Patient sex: M
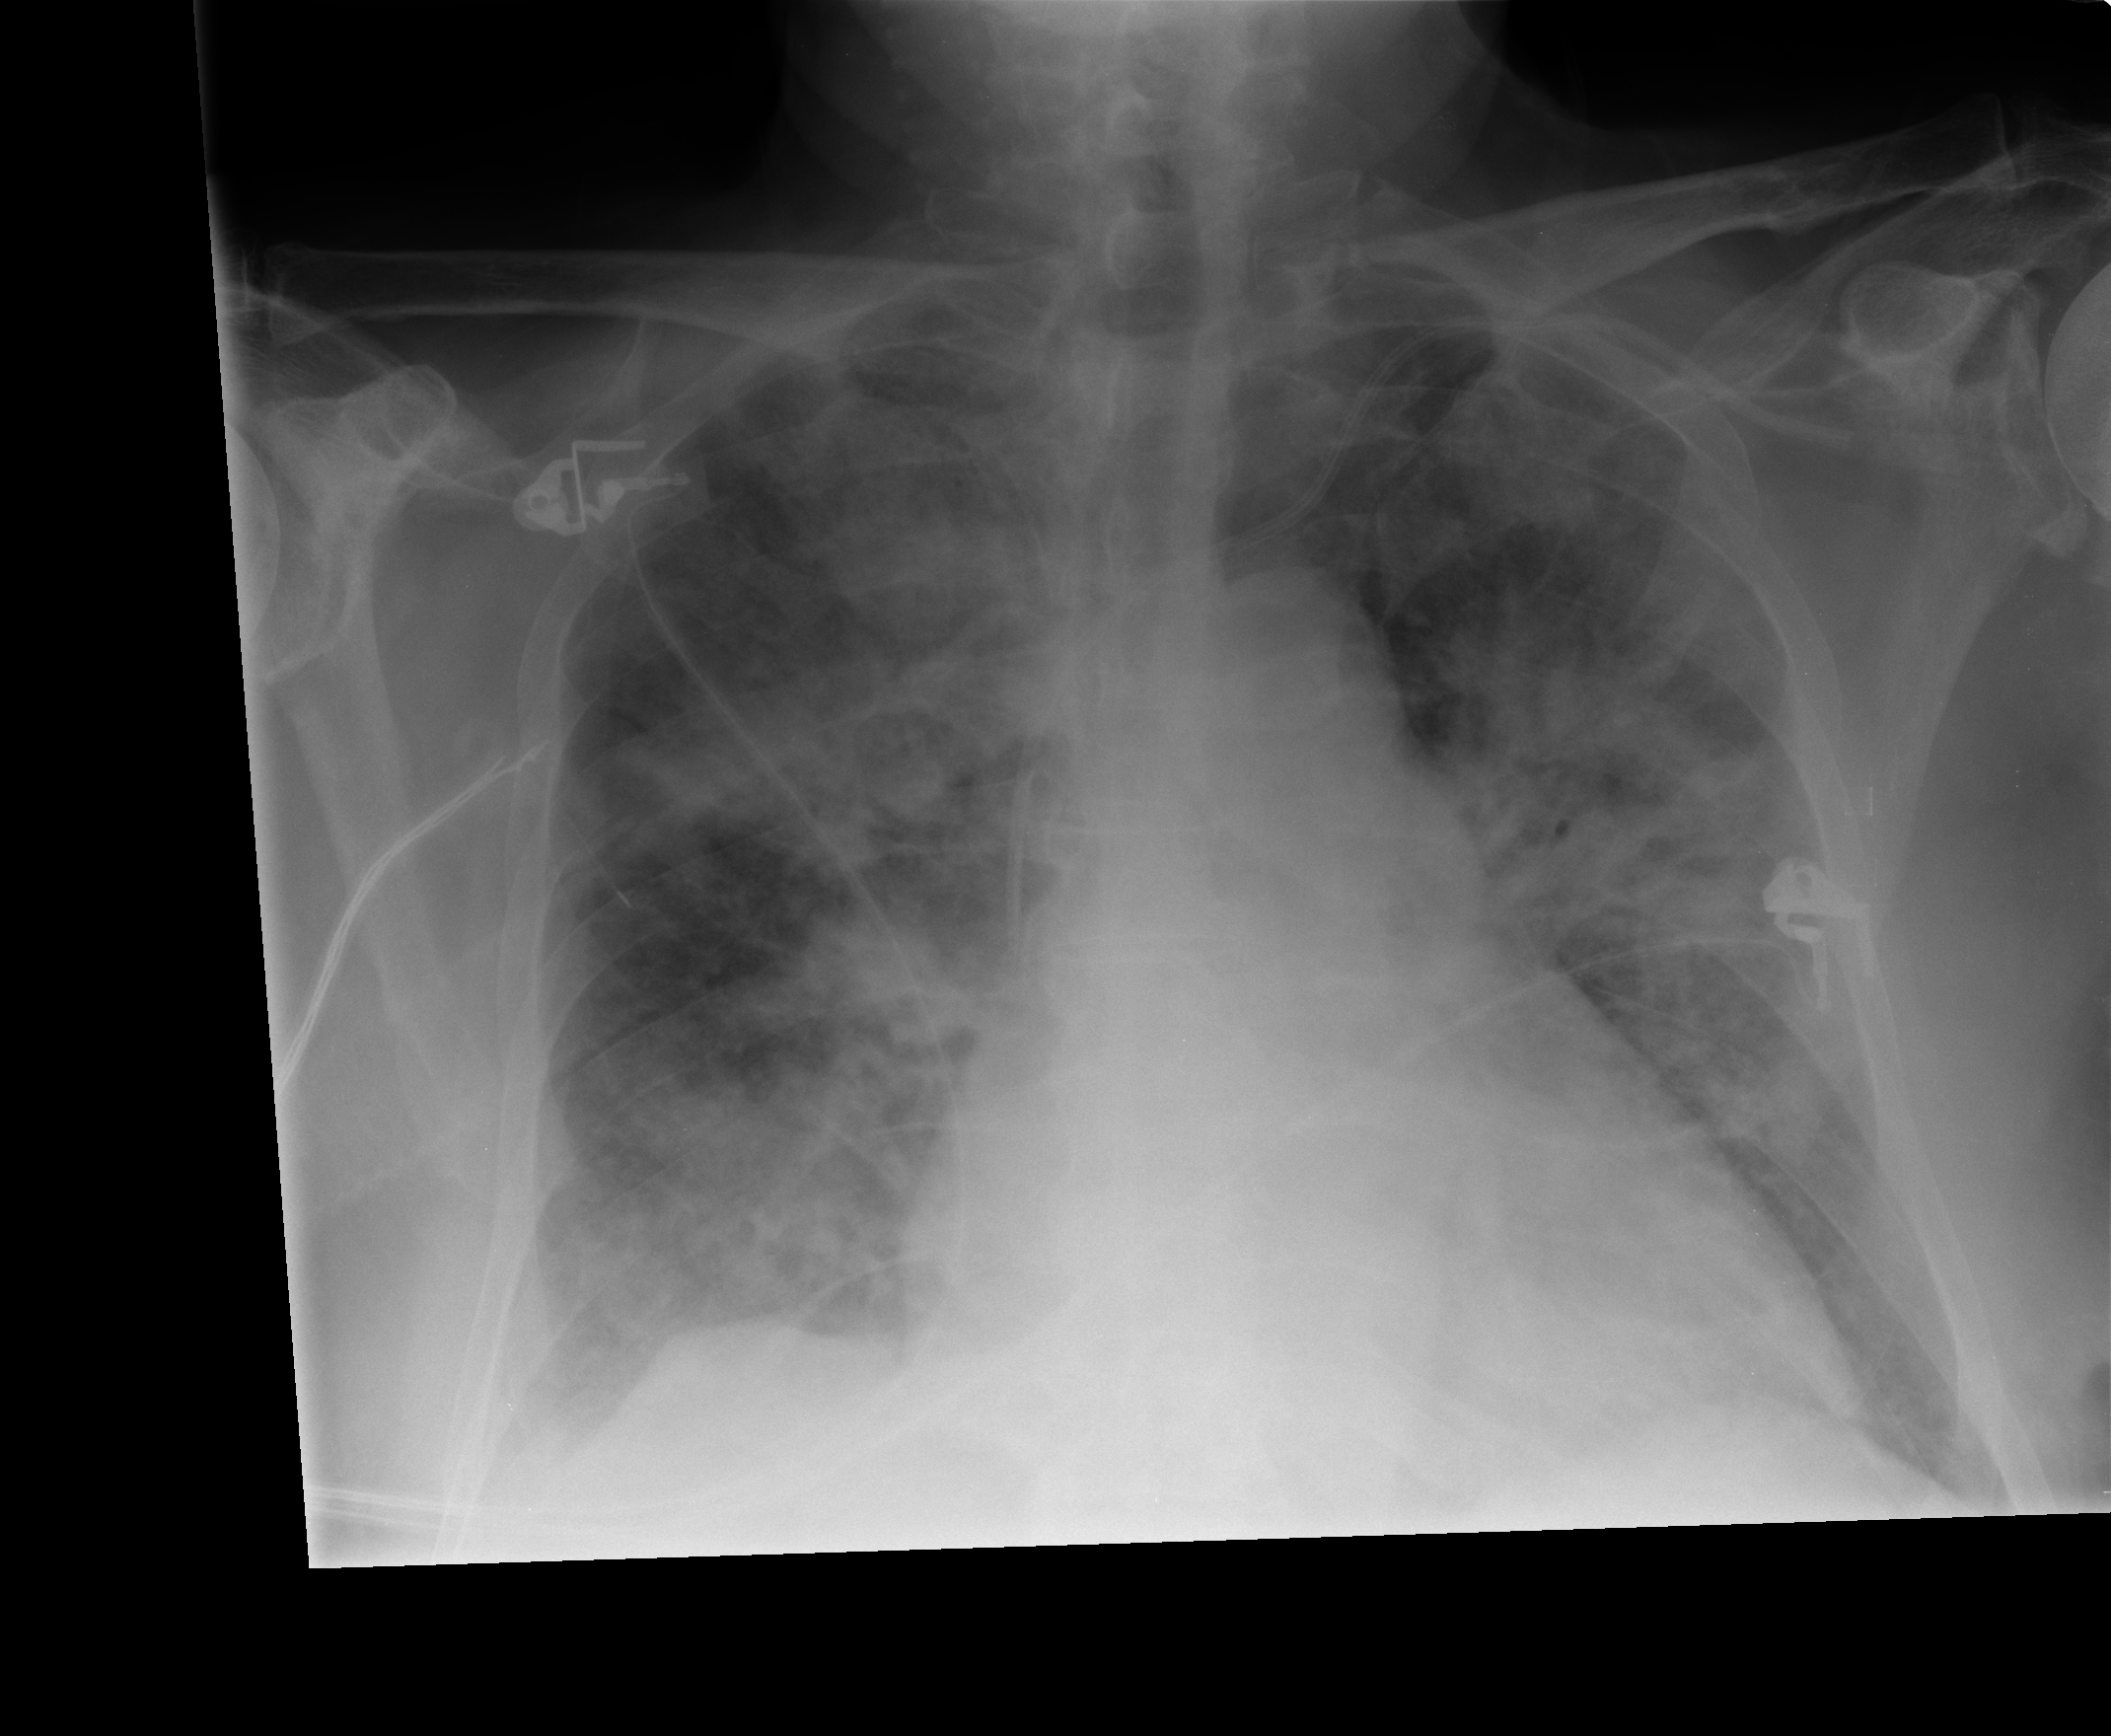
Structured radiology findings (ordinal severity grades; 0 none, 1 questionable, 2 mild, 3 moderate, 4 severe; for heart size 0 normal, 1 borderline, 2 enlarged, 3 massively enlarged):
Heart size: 1
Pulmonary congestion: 3
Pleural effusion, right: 1
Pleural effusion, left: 0
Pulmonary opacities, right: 3
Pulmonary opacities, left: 3
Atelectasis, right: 3
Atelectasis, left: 2